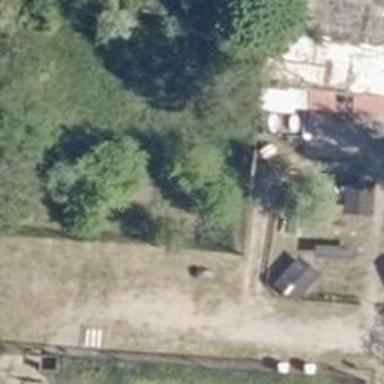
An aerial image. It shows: Paintball sport activity.